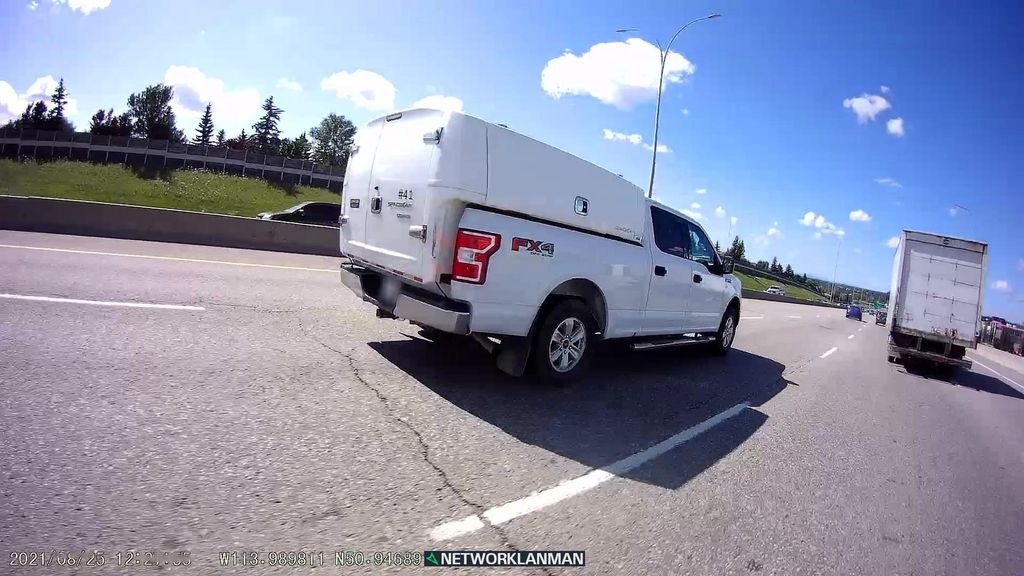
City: calgary